Field crop: maize
Growth stage: 2
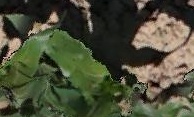
Species: maize